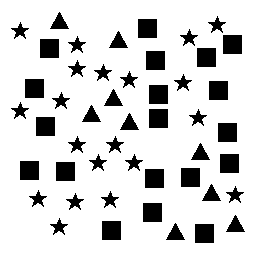
Squares: 19
Triangles: 9
Stars: 20
Total shapes: 48